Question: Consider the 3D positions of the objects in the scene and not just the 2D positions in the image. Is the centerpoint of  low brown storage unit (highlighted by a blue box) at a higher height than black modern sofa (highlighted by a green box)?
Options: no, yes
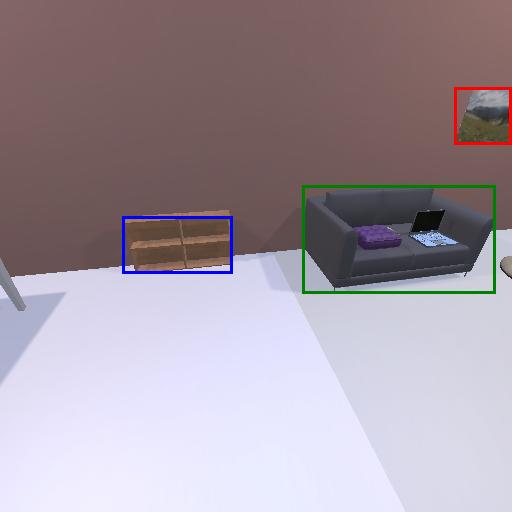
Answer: no